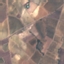
Land use / land cover: PermanentCrop